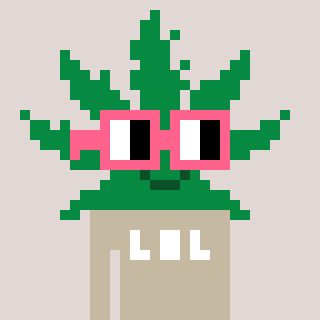
a pixel art character with square pink glasses, a weed-shaped head and a bege-colored body on a warm background